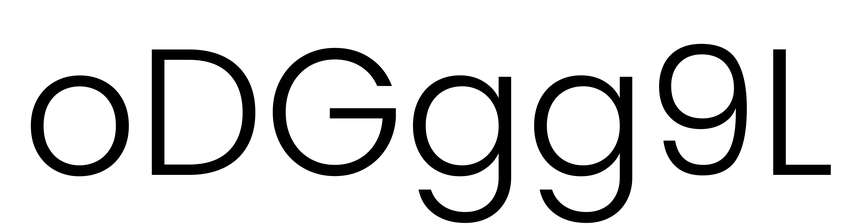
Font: Poppins-Light